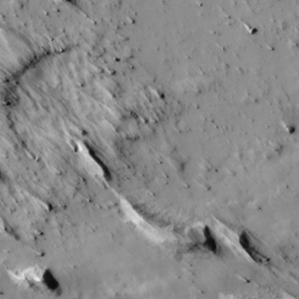
Label: non_frost